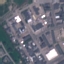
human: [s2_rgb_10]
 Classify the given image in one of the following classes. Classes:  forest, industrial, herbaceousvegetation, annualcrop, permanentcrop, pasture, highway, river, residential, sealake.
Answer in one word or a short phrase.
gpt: Industrial